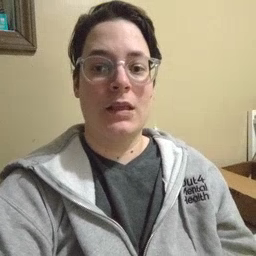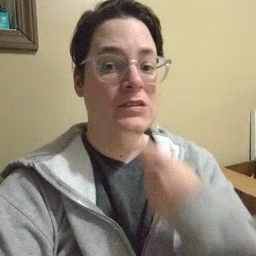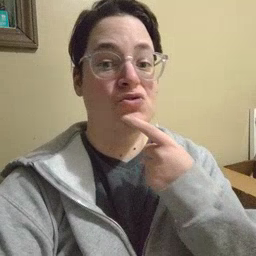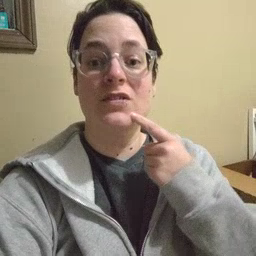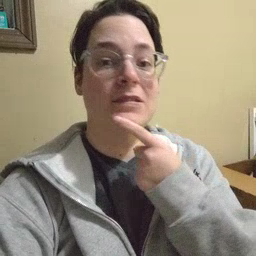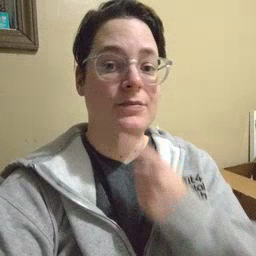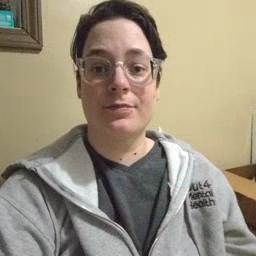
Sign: chin